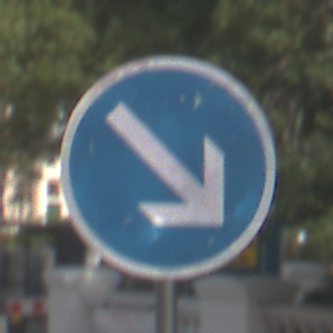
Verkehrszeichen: VorgeschriebeneVorbeifahrtRechts
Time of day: MorningAfternoon
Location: Outdoor (Urban)
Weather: PartlyCloudy
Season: NotSpecified
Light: Natural